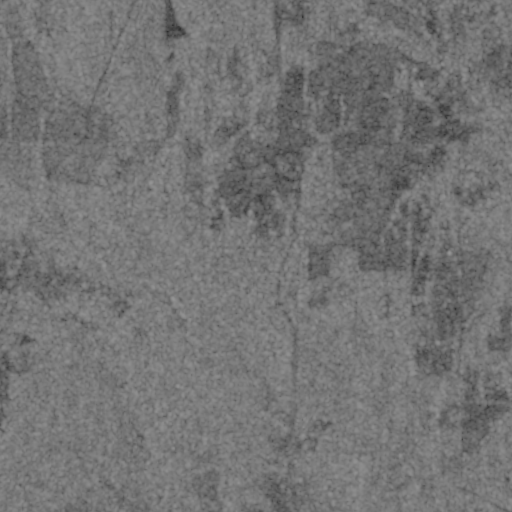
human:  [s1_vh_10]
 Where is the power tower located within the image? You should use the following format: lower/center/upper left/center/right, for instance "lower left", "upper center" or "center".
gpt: The power tower is located in the upper left of the image.
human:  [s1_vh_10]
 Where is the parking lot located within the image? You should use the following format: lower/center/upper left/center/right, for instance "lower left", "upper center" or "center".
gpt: There is no parking lot in the image.

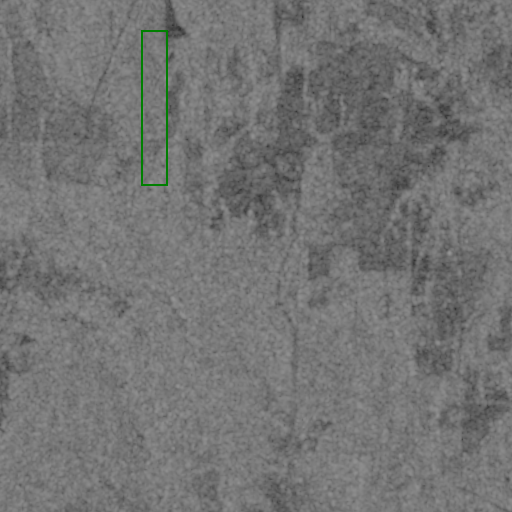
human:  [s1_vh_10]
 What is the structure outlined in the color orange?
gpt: There is no orange outline.
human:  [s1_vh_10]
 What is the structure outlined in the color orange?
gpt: There is no structure outlined in orange.